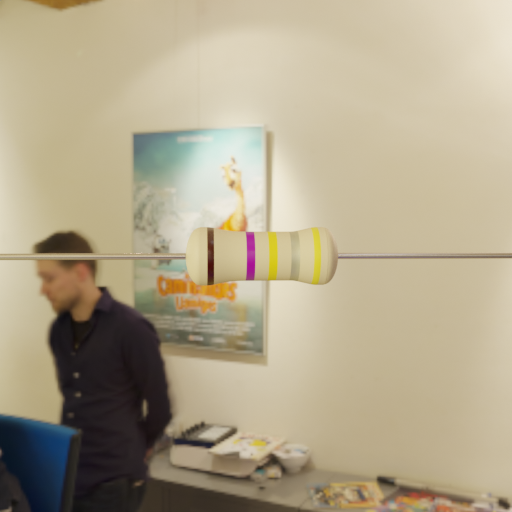
Resistor colour bands (in order): black, violet, yellow, silver, yellow